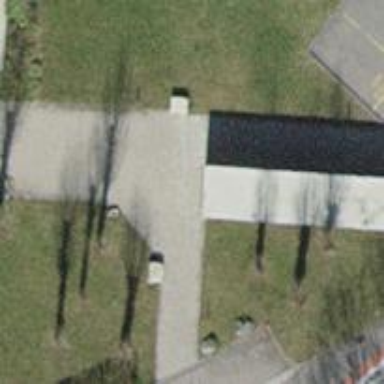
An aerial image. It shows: Footway made of paving stones.